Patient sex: F
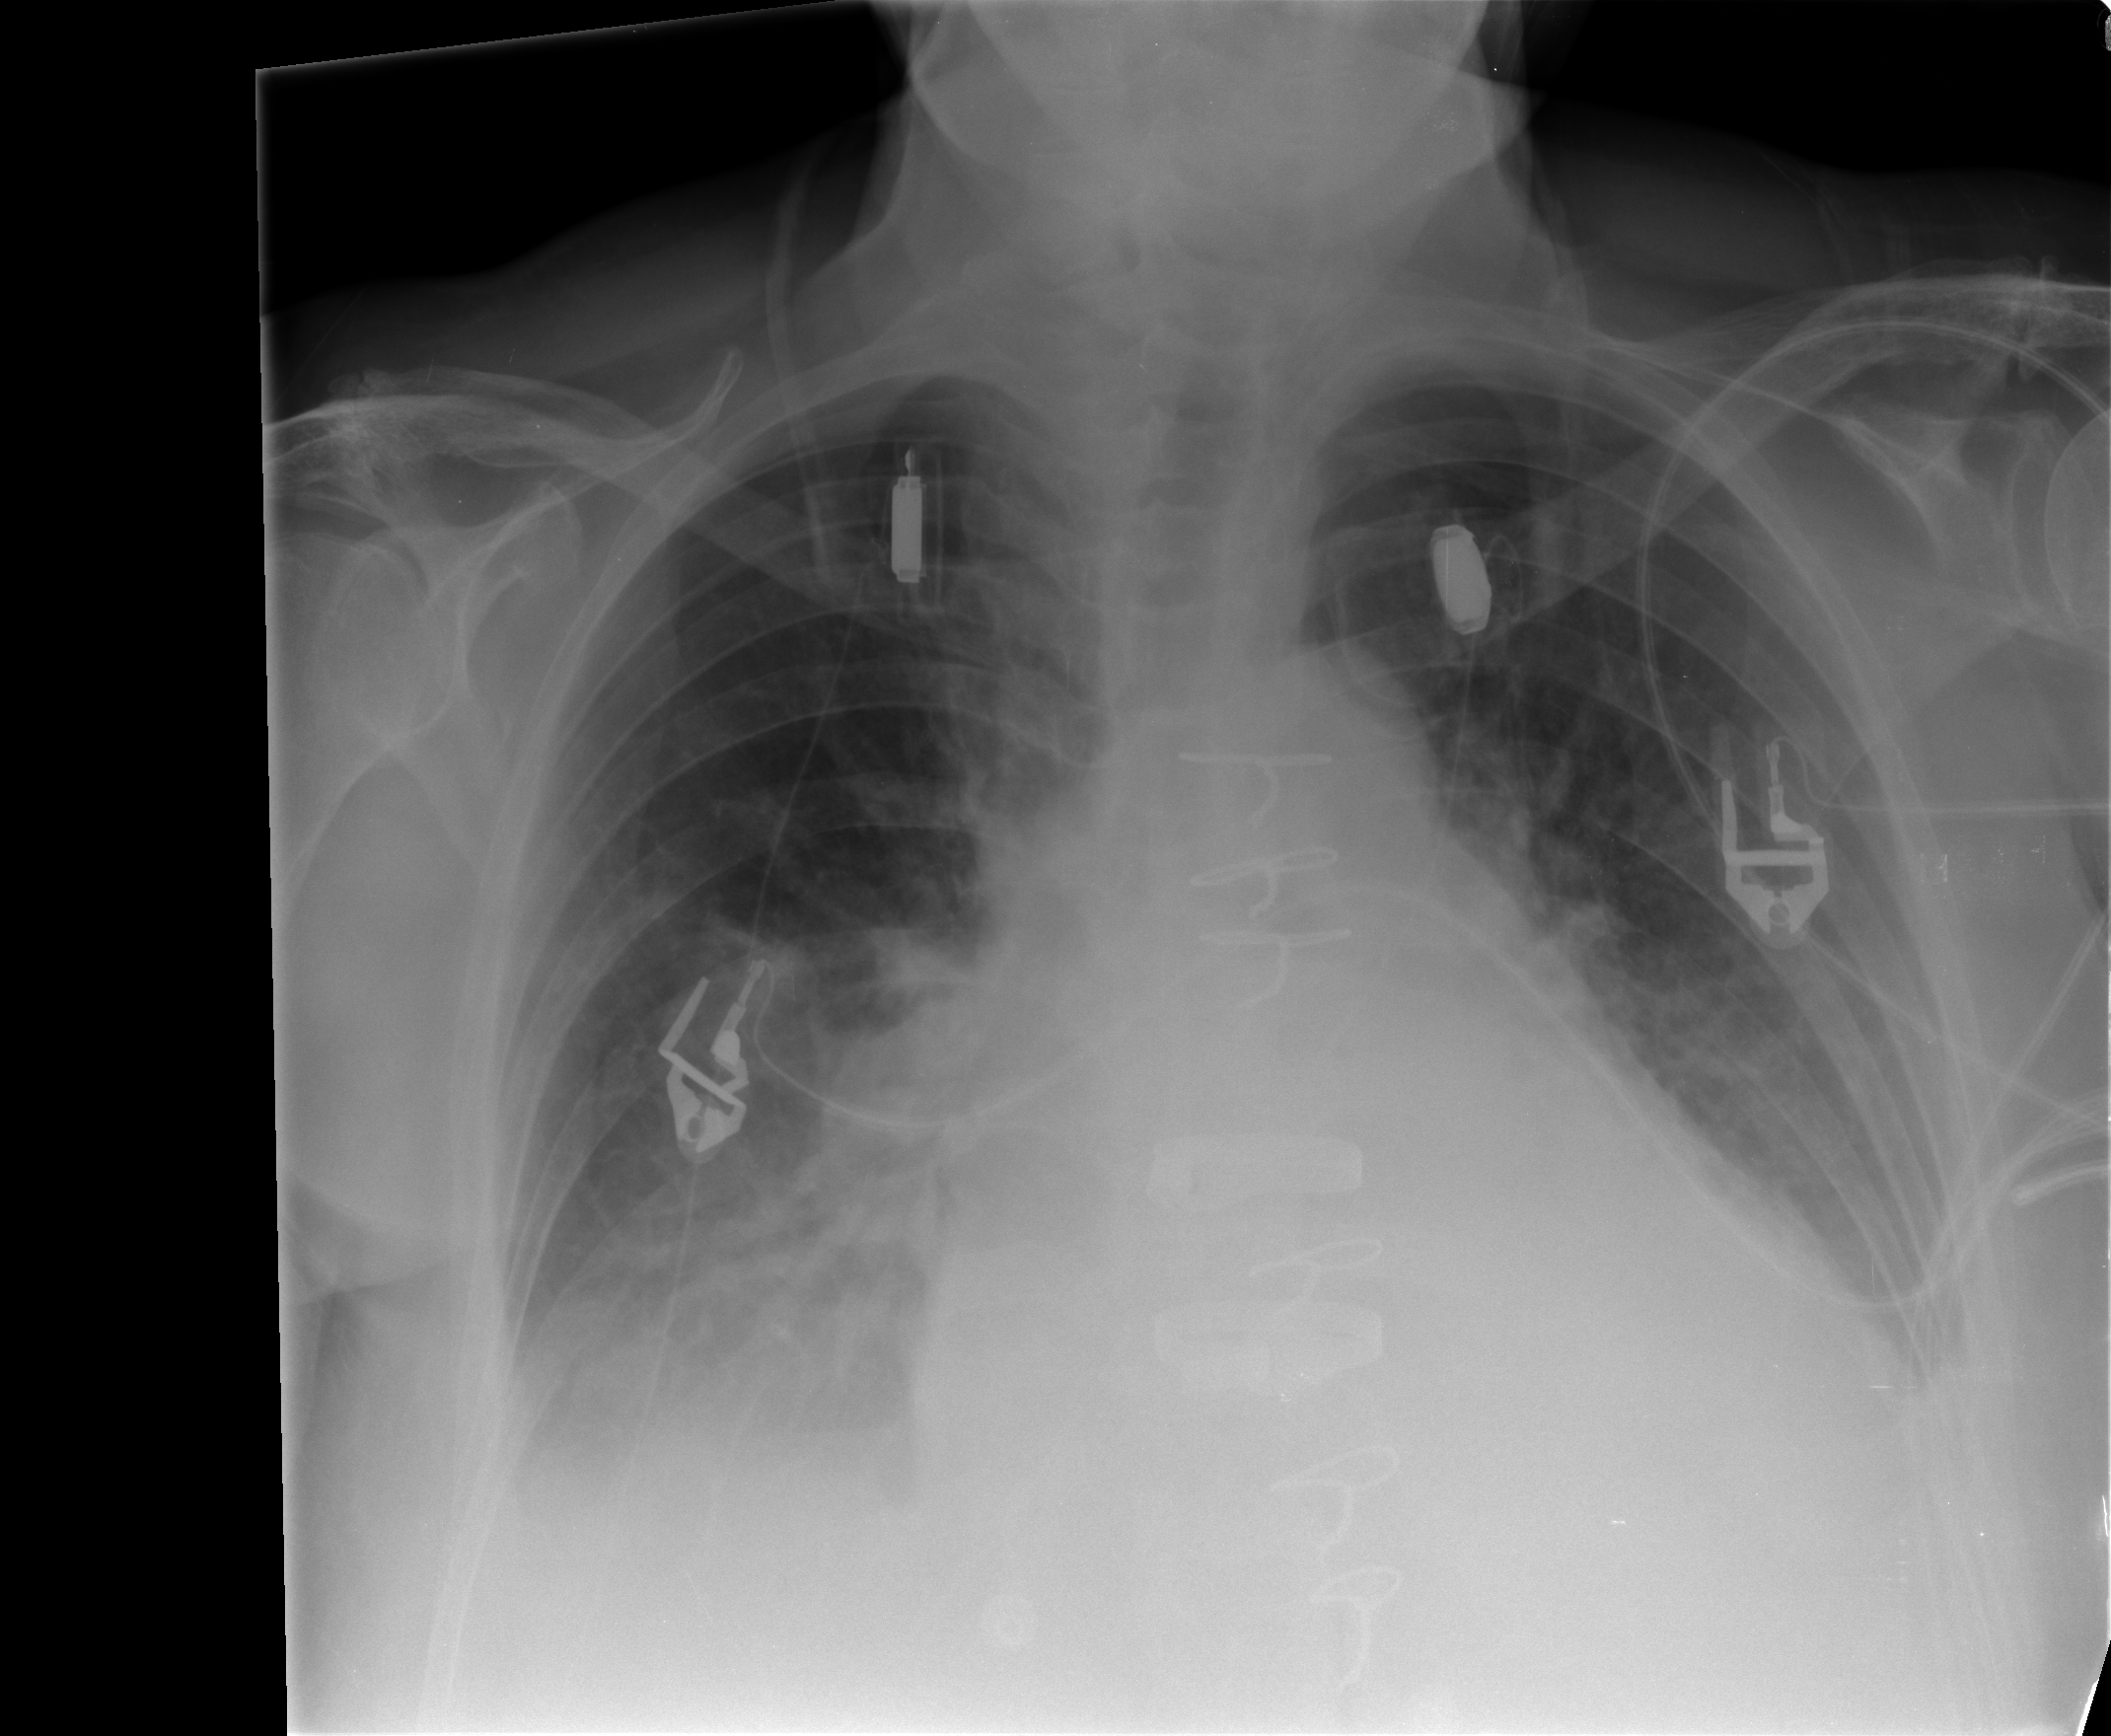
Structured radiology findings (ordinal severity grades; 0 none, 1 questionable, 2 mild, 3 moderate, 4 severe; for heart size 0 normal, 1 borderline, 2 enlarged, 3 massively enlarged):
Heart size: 2
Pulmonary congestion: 1
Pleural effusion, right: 2
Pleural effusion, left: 1
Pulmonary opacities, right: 0
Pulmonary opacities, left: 0
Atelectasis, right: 2
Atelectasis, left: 2